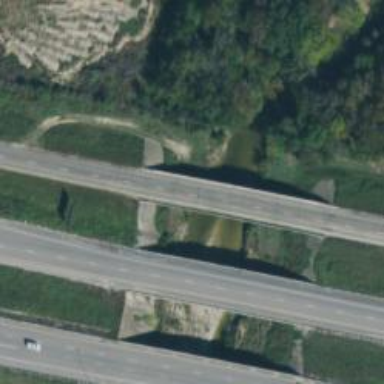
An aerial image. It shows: Asphalt surface road with bridge. This is secondary road with frontage road.